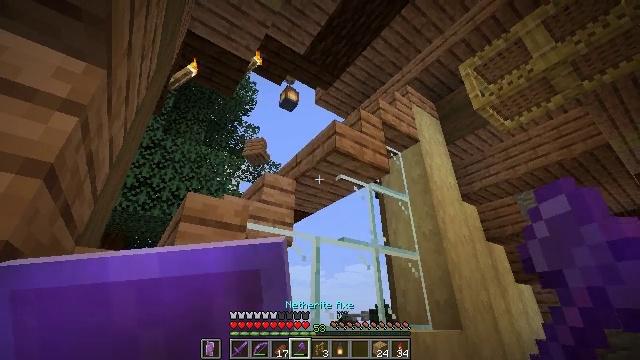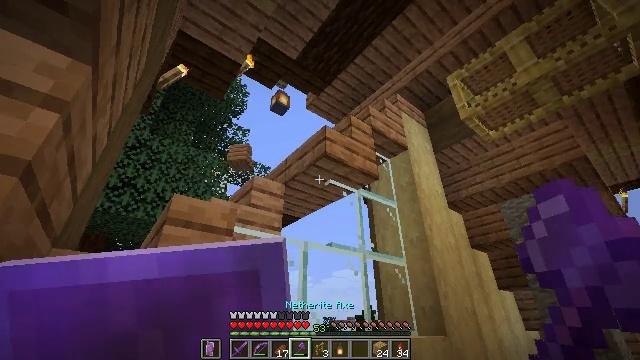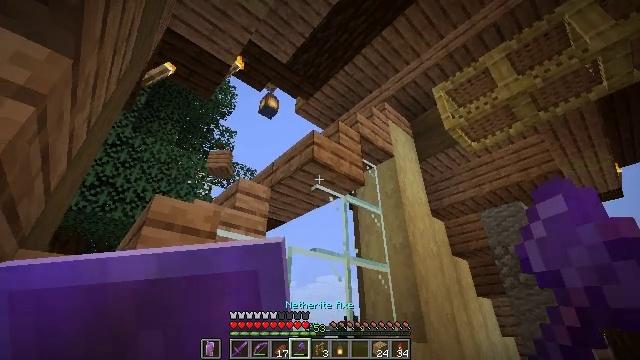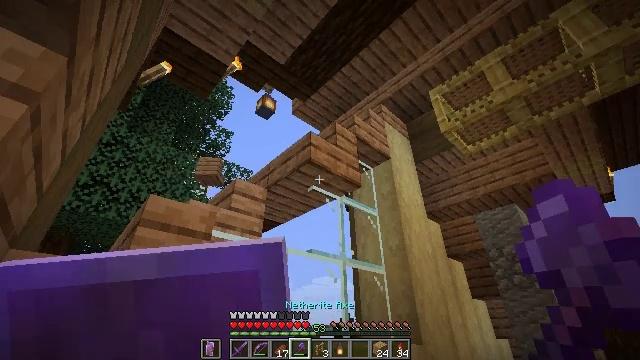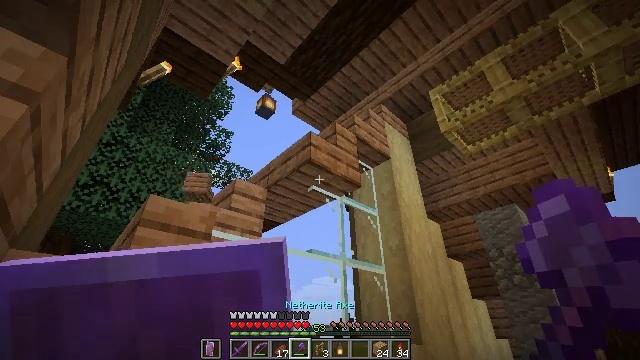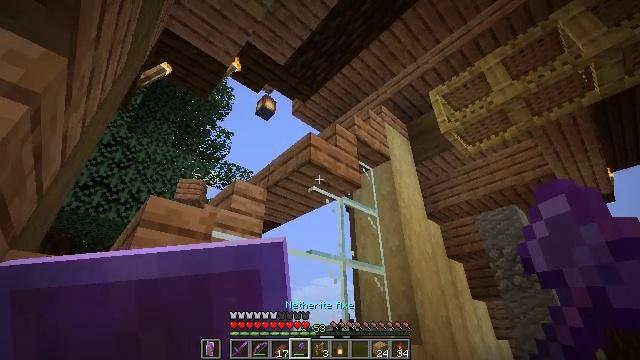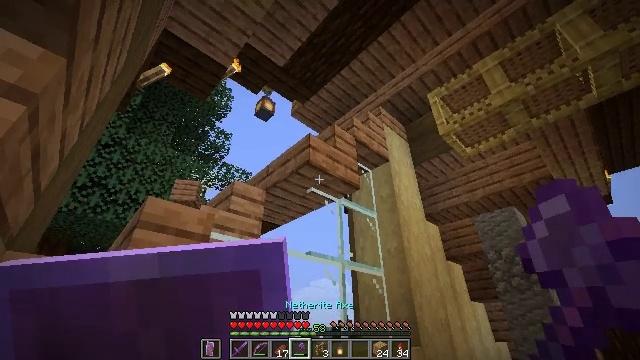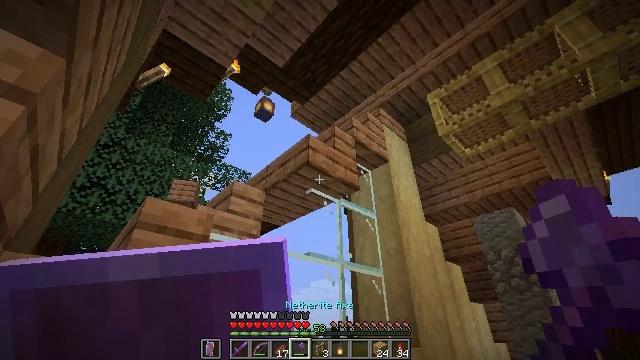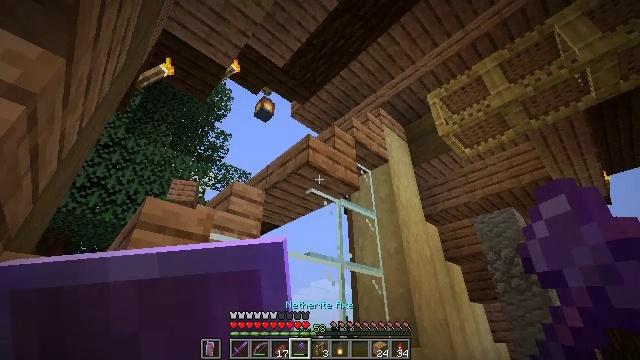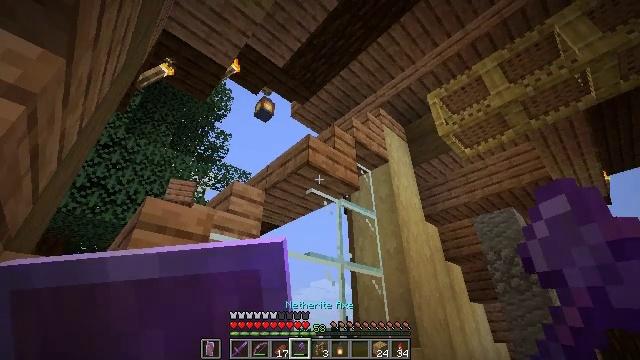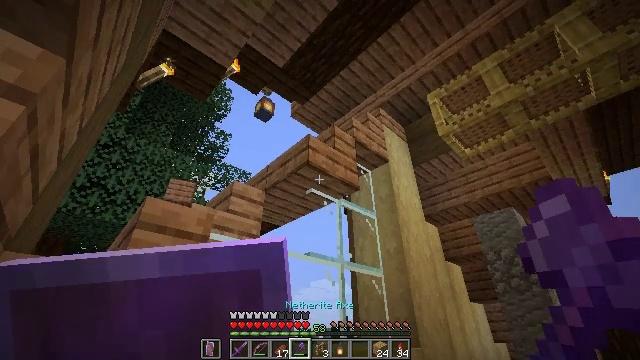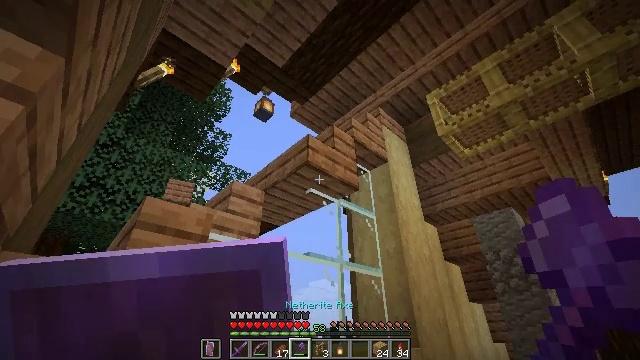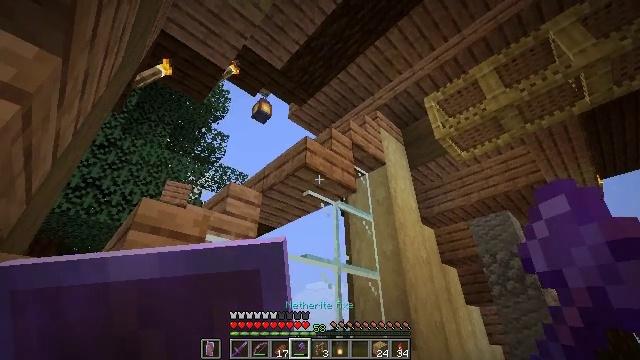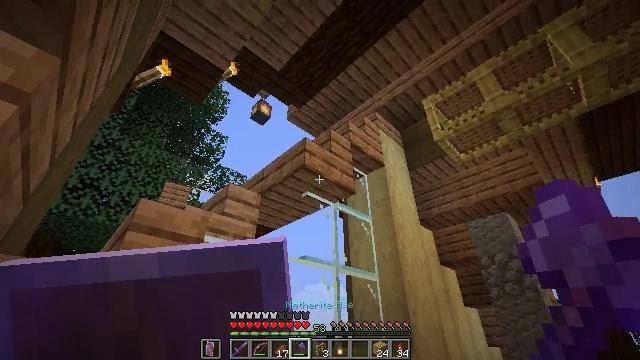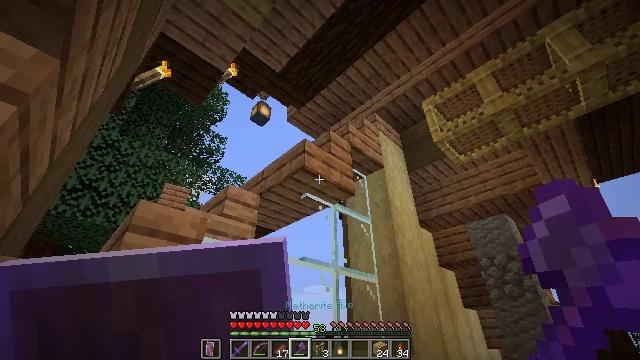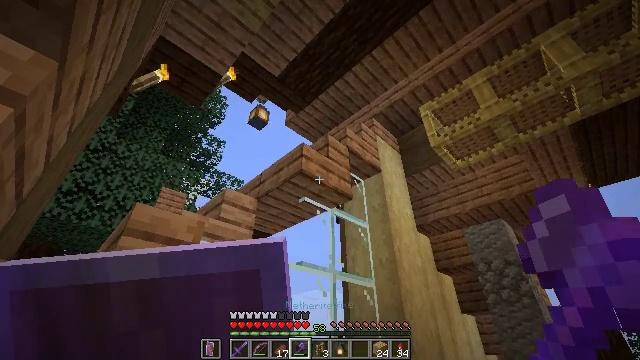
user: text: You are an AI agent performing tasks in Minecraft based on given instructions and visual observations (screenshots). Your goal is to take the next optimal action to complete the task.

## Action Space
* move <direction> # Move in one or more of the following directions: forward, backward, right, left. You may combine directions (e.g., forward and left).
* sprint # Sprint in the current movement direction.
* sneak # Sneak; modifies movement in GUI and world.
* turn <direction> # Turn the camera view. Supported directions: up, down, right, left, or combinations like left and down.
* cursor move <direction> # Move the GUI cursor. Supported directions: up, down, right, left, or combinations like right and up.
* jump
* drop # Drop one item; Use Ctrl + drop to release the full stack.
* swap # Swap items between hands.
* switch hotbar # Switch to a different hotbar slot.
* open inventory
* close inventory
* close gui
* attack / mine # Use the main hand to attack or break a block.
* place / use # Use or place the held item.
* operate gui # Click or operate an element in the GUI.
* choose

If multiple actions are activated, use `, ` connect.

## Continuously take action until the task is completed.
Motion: motion action
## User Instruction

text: Mine the jungle stairs from a structure.
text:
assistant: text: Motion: turn right and up
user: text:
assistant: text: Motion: turn right and up
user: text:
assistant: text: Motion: no_op
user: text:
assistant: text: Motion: no_op
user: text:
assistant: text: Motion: no_op
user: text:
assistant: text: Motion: no_op
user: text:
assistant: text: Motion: no_op
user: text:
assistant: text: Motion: no_op
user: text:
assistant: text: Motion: no_op
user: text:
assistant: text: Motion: no_op
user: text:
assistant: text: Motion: no_op
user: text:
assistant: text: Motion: no_op
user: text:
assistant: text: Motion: no_op
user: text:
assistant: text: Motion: no_op
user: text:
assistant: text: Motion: no_op
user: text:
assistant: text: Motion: turn up
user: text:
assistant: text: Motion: no_op
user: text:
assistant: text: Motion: no_op
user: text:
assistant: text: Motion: attack / mine
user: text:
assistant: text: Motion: attack / mine
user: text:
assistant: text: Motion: attack / mine
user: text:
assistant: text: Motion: attack / mine
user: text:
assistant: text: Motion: attack / mine
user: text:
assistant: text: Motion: attack / mine
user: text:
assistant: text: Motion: no_op
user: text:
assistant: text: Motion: no_op
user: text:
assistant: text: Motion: no_op
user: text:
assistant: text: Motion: no_op
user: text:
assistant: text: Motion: no_op
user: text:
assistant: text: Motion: no_op